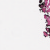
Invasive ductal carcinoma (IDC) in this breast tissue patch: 0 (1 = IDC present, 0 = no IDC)